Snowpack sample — Snodgrass Mountain, Crested Butte, Colorado (2/4/25, 12:06 PM MST)
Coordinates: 38.923, -106.968
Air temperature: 35 °F
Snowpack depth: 80 cm
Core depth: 20 cm
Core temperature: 33.8 °F
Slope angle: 14°, slope face: 78°
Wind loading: low
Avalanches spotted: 0
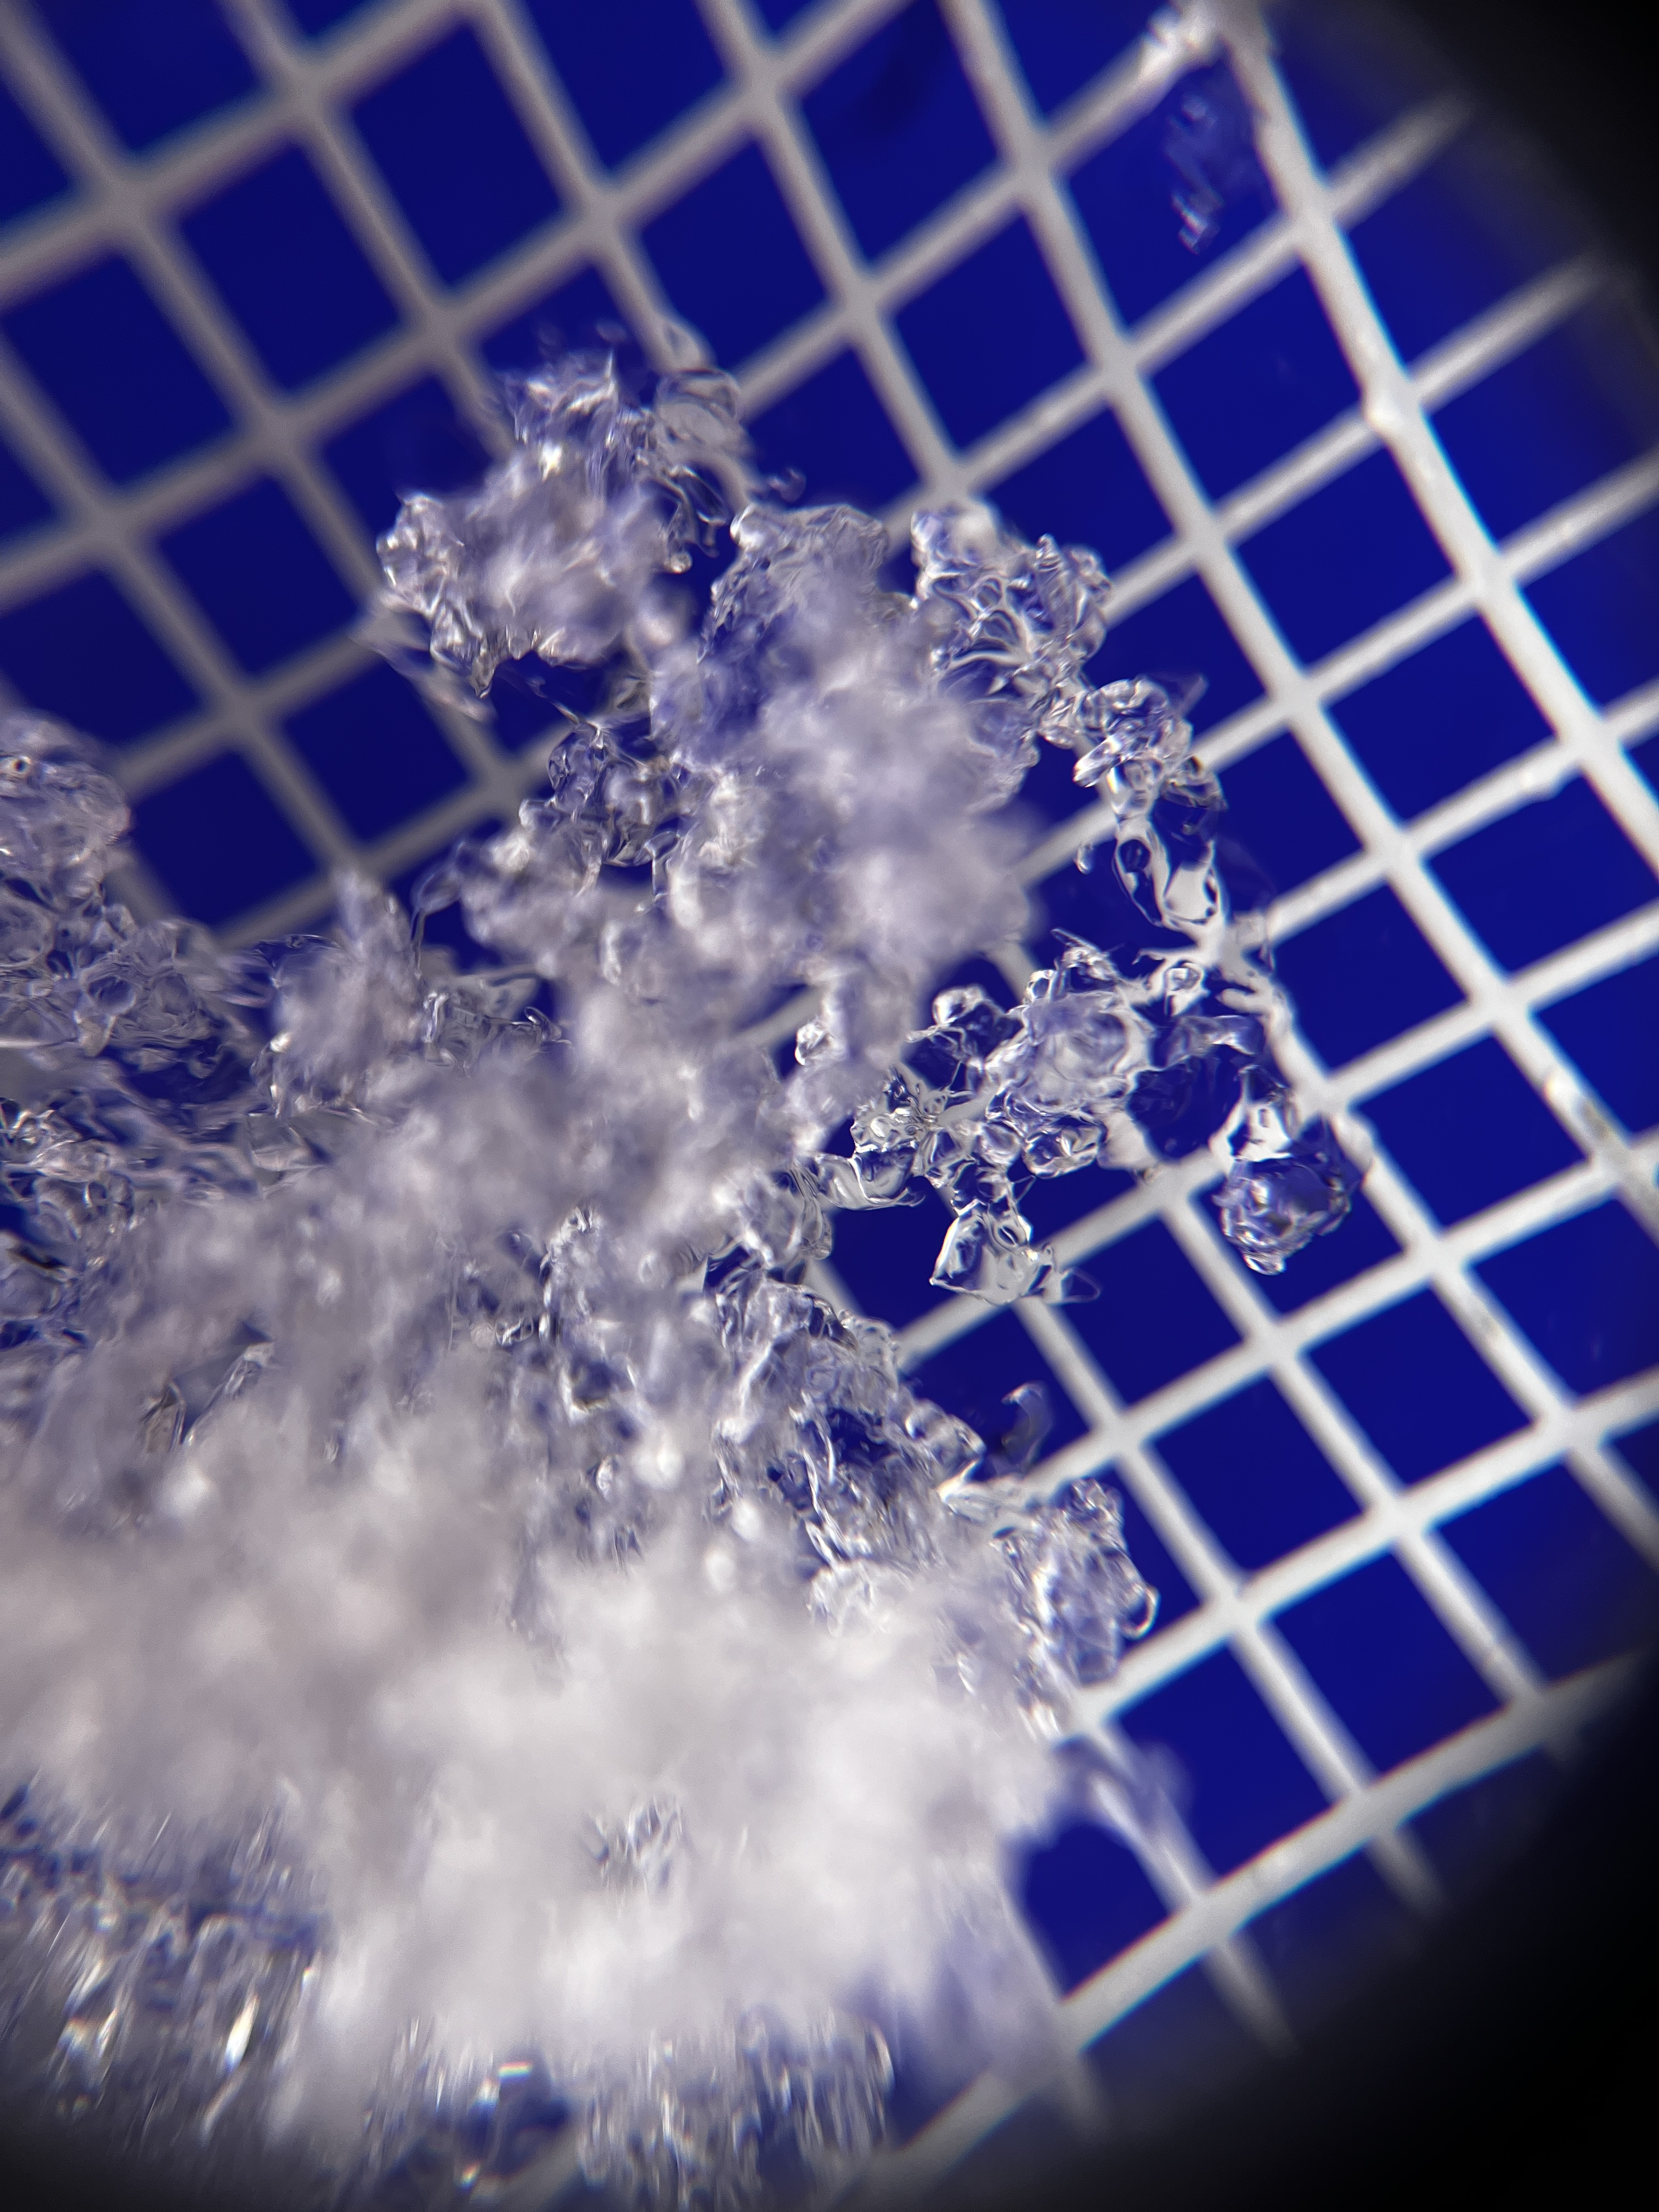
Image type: magnified_profile
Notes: No avalanches nearby, unusually warm weather for the last month reported by residents, Collected 25 yards from treeline